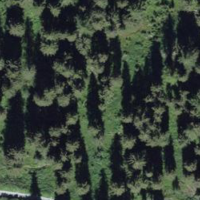
EUNIS habitat code: 44
Species observed at this site:
Lasiommata maera